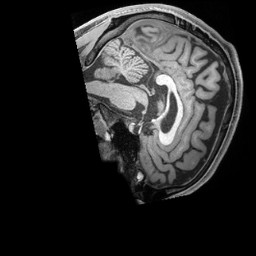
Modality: T1w
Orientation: sagittal
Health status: healthy
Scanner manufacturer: siemens
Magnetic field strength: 3 T
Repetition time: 2.4 s
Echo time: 0.00201 s